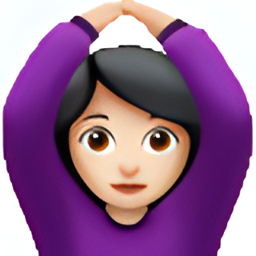
Name: woman gesturing ok type 1 2
Emoji: 🙆🏻‍♀️
Group: People & Body
Sub-group: person-gesture